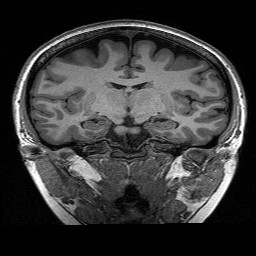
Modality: T1w
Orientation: sagittal
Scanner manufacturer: siemens
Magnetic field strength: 3 T